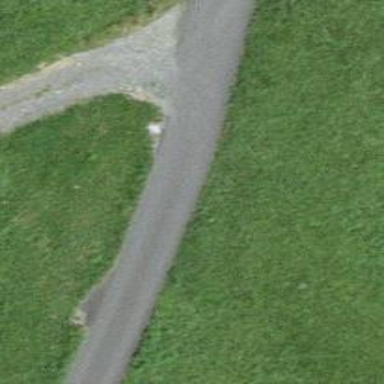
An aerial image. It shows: Paved track with grade 1 surface.